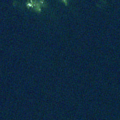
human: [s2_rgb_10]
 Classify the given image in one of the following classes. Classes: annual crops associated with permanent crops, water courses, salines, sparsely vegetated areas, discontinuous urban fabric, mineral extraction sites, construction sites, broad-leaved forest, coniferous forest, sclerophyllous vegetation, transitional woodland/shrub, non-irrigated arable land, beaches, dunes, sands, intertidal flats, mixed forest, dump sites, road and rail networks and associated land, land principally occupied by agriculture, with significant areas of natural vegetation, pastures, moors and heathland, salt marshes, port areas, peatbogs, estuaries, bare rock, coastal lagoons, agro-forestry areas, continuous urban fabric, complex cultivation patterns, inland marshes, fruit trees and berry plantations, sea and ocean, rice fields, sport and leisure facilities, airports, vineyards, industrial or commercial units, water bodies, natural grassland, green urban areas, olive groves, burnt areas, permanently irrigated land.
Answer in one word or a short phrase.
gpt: sea and ocean